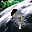
Label: 9